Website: macys
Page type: delivery-shipping
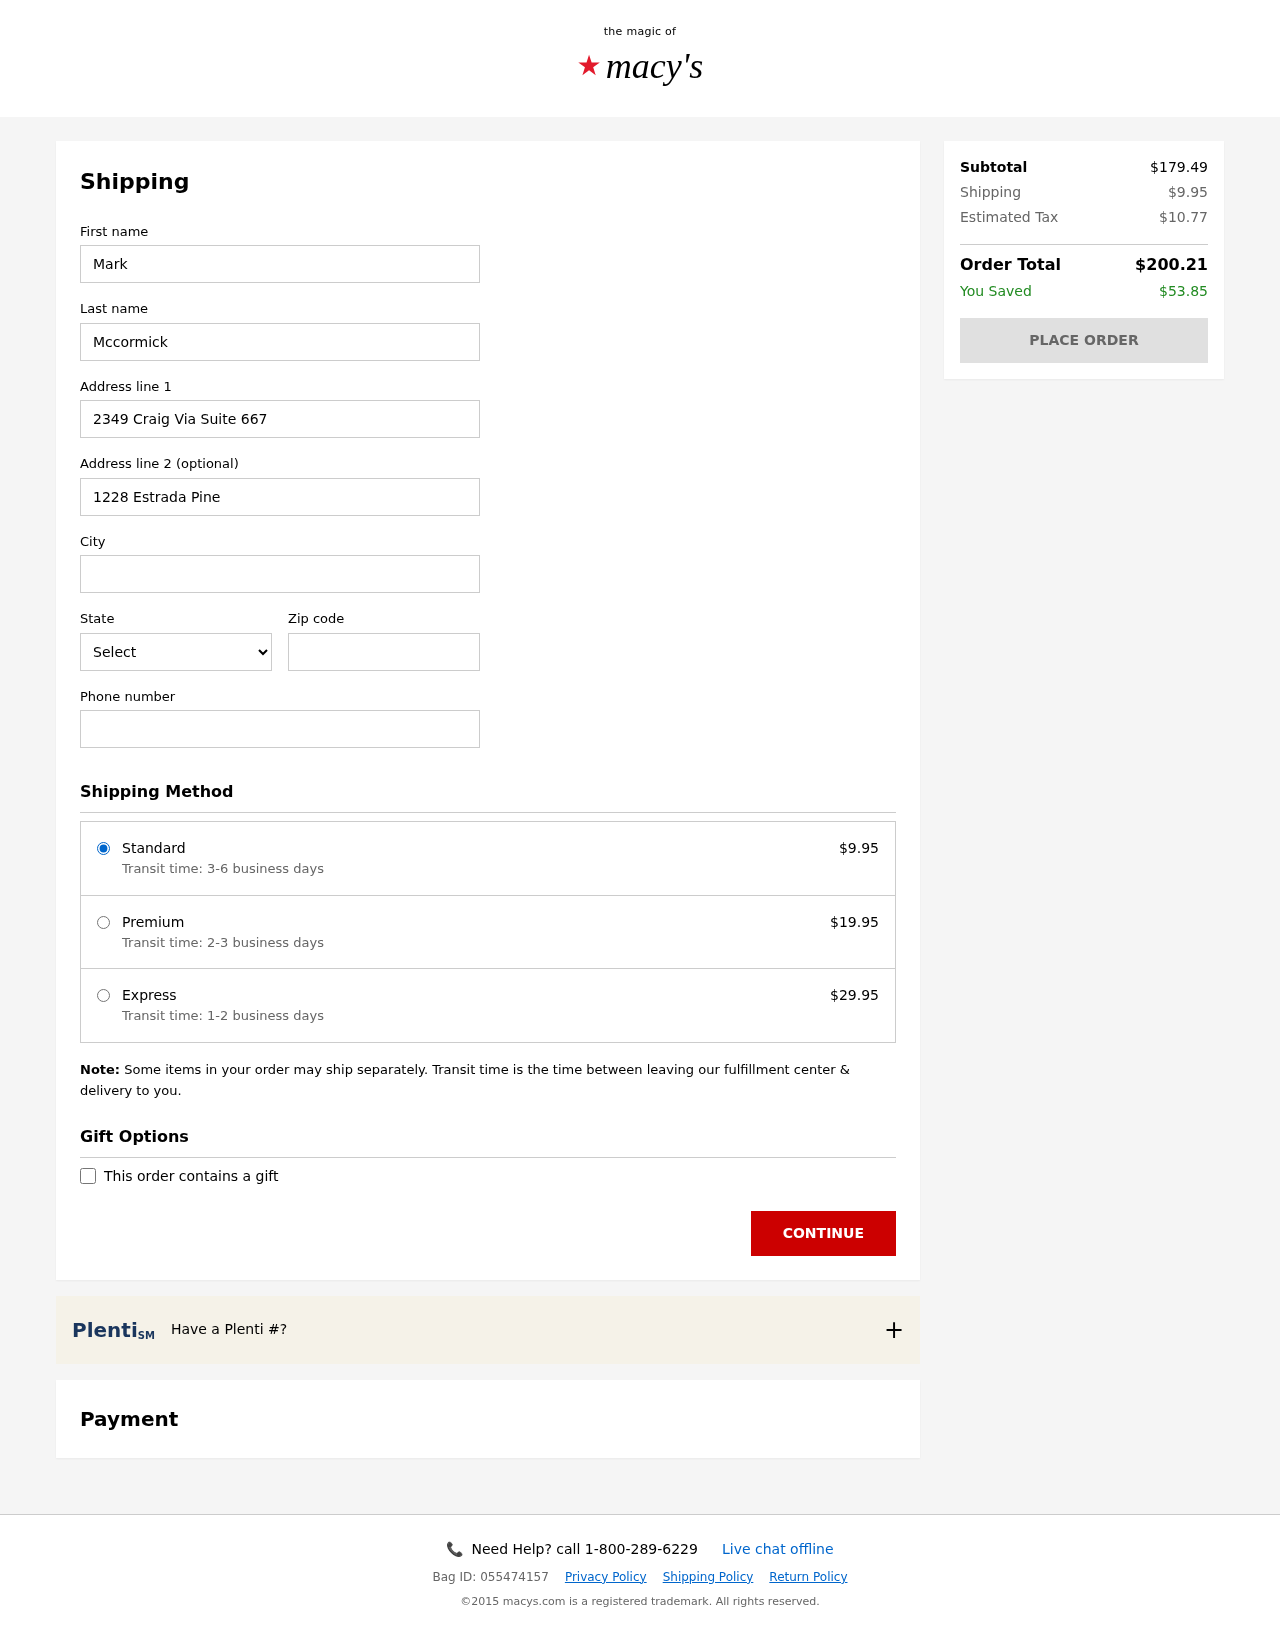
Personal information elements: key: PII_CITY
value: East Eric
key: PII_FIRSTNAME
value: Mark
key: PII_LASTNAME
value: Mccormick
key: PII_PHONE
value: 6572775342
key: PII_POSTCODE
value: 30233
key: PII_STATE_ABBR
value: AL
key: PII_STREET
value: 2349 Craig Via Suite 667
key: PII_STREET2
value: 1228 Estrada Pine Suite 368
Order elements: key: ORDER_SHIPPING_COST
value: $9.95
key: ORDER_SHIPPING_PREMIUM
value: $19.95
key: ORDER_SHIPPING_EXPRESS
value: $29.95
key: ORDER_SUBTOTAL
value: $179.49
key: ORDER_TAX
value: $10.77
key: ORDER_TOTAL
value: $200.21
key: ORDER_SAVINGS
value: $53.85